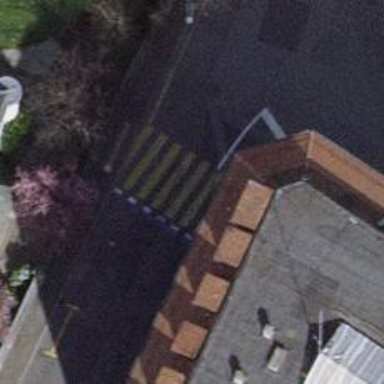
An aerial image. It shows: Zebra crossing on the road.